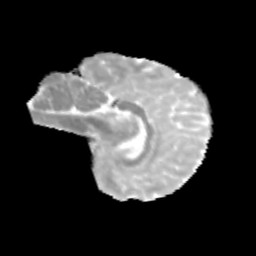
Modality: MD
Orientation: sagittal
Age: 13
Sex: female
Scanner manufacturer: siemens
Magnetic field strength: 3 T
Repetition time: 3.8 s
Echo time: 0.07 s